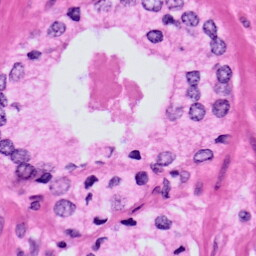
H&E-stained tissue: Prostate